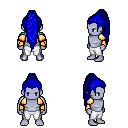
a pixel art fantasy rpg character, male body template, dark elf, purple skin, gold arm armor, white pants, blue extra-long topknot hairstyle, four views (front, back, left, right), 2x2 character sprite sheet, small pixel art, hard edges, no anti-aliasing